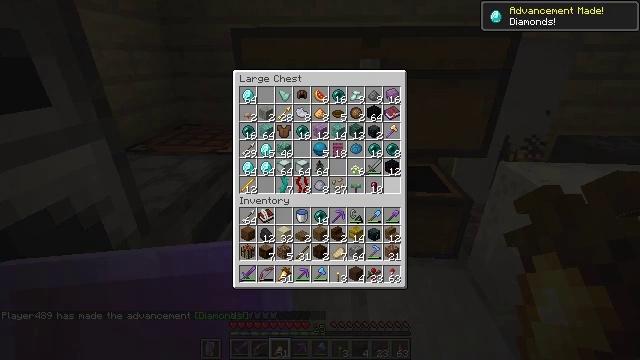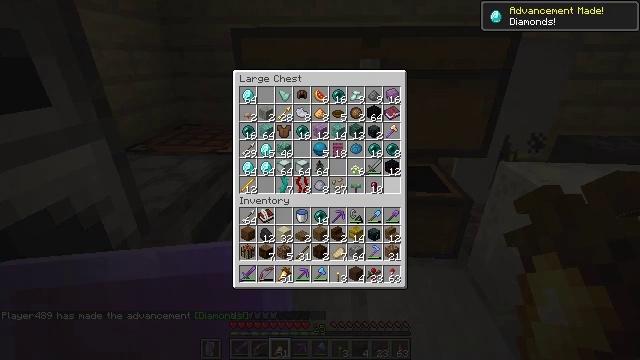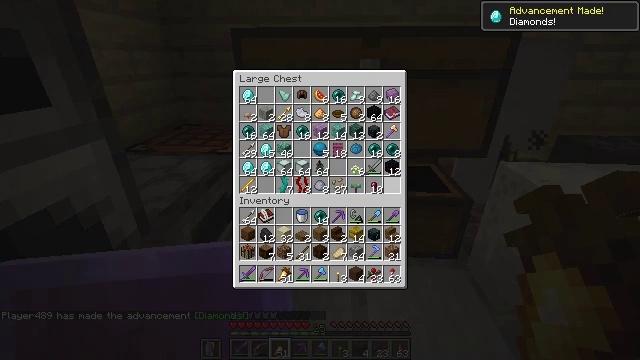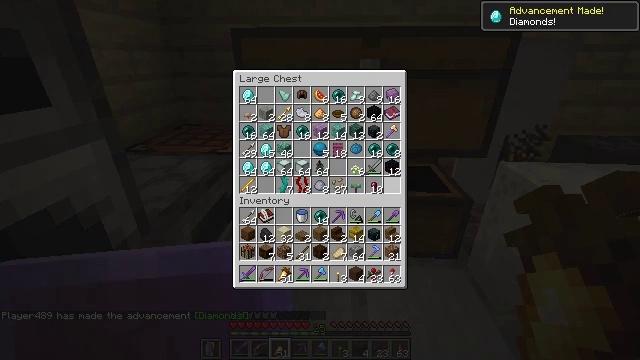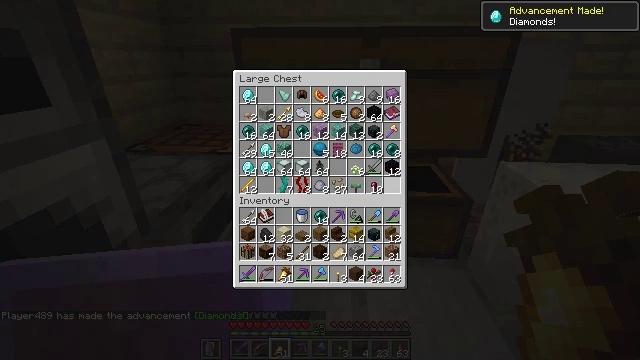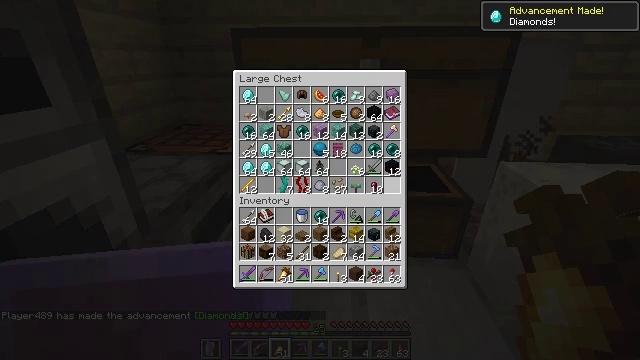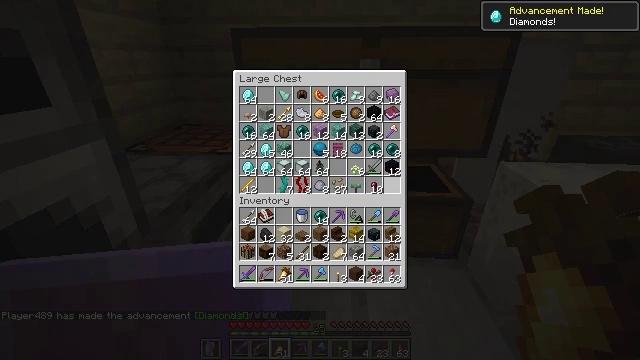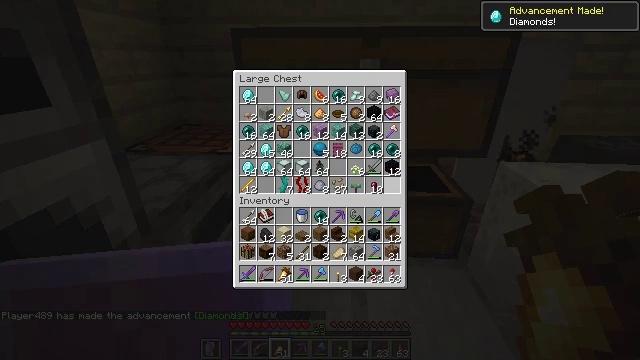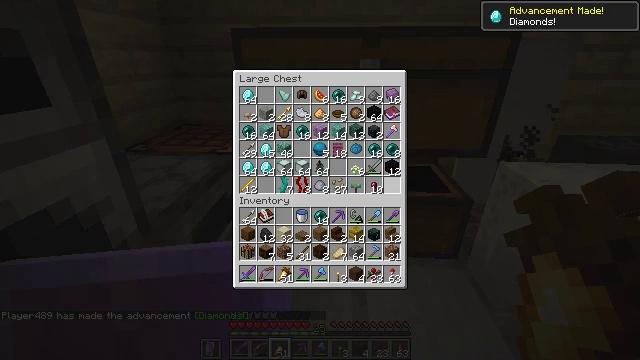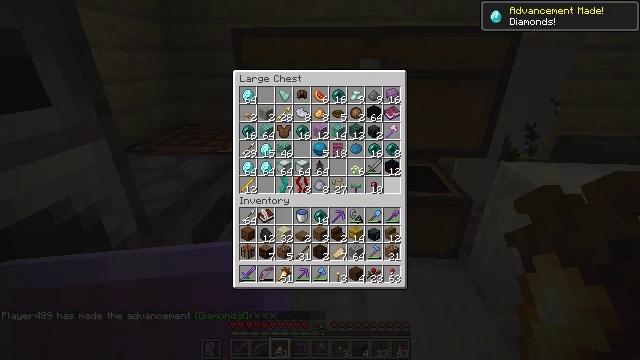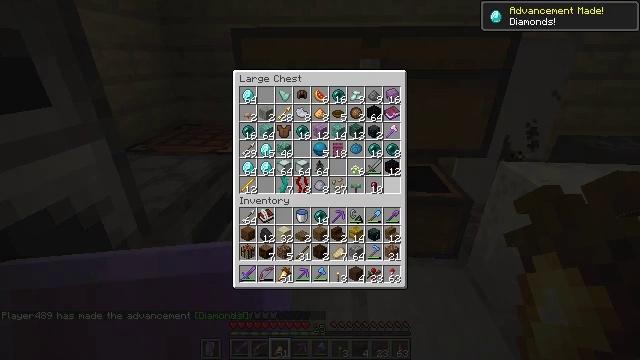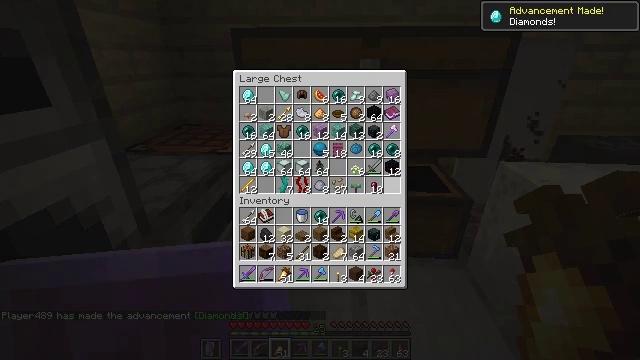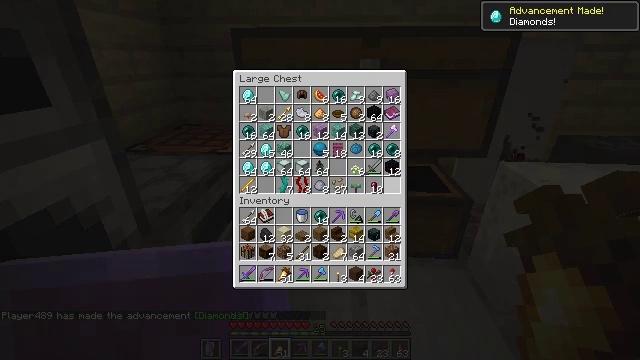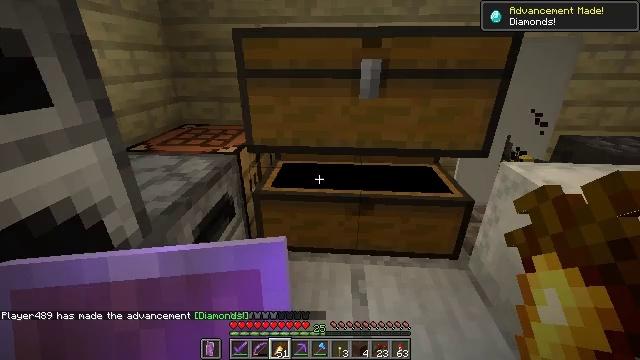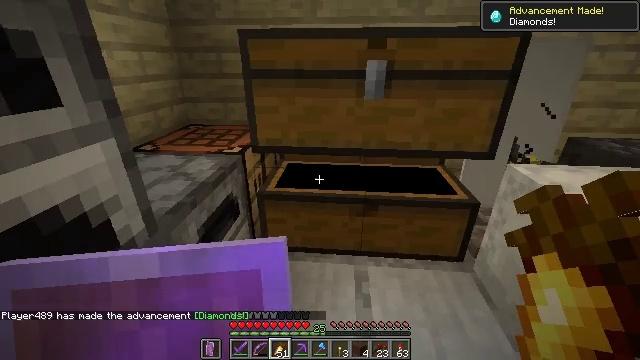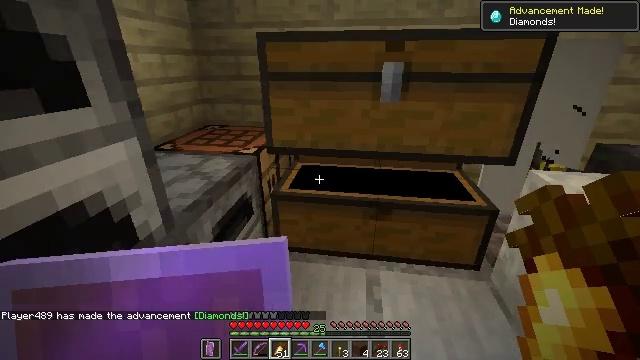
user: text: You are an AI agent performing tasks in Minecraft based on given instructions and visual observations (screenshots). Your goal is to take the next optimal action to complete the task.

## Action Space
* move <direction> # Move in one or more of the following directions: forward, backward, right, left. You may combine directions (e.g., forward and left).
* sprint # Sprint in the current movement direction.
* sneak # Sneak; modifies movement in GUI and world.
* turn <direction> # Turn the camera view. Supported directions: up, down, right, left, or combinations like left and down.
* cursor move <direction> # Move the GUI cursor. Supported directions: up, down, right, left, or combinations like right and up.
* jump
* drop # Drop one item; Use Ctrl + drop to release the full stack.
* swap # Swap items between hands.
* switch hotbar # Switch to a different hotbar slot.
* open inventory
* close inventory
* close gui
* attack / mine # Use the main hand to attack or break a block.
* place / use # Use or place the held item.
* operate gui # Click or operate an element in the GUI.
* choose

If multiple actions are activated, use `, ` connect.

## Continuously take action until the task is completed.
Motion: motion action
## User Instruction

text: Gather resources to craft brown concrete powder.
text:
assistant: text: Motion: no_op
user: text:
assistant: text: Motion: no_op
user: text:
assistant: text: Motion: no_op
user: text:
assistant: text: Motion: no_op
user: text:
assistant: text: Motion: no_op
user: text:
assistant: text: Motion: no_op
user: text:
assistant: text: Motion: no_op
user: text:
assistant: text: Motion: no_op
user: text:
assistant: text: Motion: no_op
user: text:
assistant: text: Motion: no_op
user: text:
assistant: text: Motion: no_op
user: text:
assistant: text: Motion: no_op
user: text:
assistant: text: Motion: no_op
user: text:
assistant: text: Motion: turn left, close gui
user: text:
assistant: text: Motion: turn left
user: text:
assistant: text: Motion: turn left and up
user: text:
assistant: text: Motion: turn left and up
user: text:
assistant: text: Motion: turn left and up
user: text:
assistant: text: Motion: turn left and up
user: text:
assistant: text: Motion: turn left
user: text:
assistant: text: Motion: turn left
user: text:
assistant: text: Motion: no_op
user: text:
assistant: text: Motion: no_op
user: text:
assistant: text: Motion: move forward
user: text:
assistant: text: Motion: move forward, turn left
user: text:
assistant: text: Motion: move forward, turn left
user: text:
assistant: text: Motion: move forward, turn left
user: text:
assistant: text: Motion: move forward, turn left
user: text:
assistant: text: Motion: move forward, sprint, turn left, jump
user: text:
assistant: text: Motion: move forward, sprint, turn left, jump